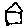
Label: house